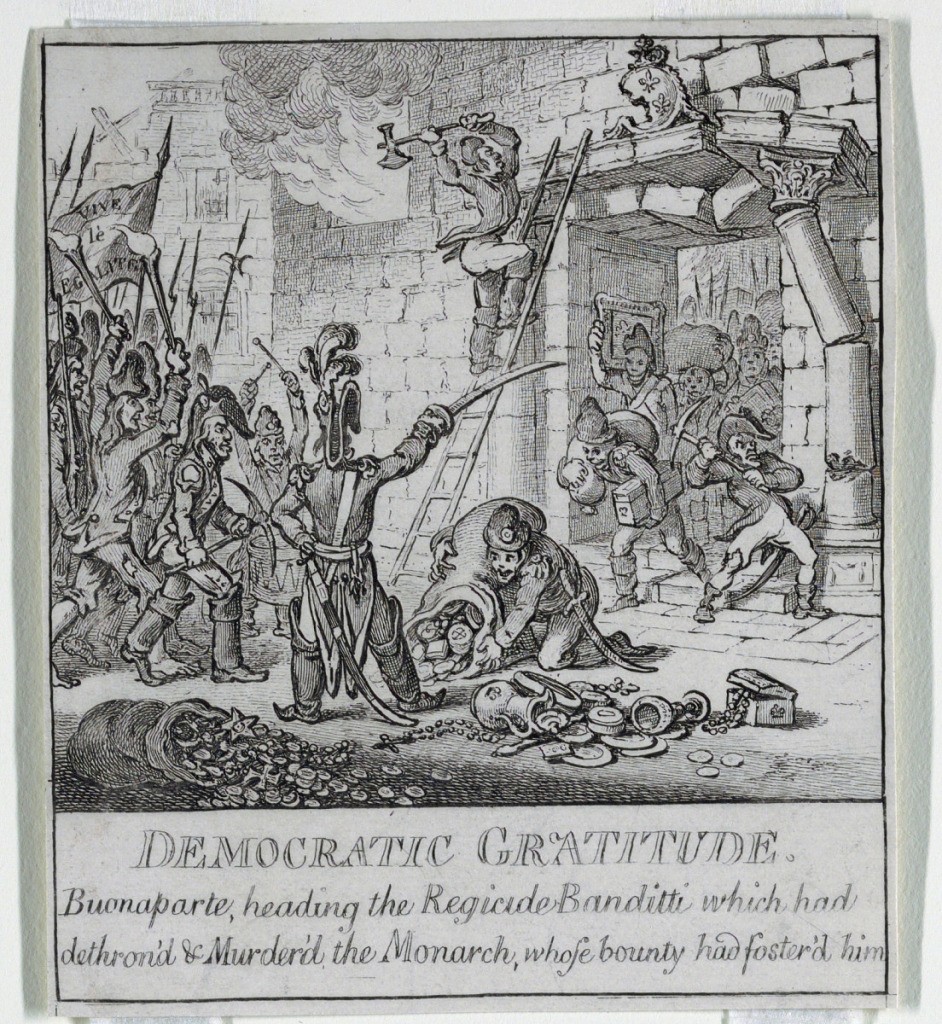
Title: "Democracy, or a Sketch o
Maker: James Gillray, 1756 – 1815
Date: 1800
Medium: Etching Support: white wove paper laid down on beige wove paper
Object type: Print
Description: Support: white wover paper laid down on beige wove paper